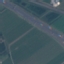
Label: Highway